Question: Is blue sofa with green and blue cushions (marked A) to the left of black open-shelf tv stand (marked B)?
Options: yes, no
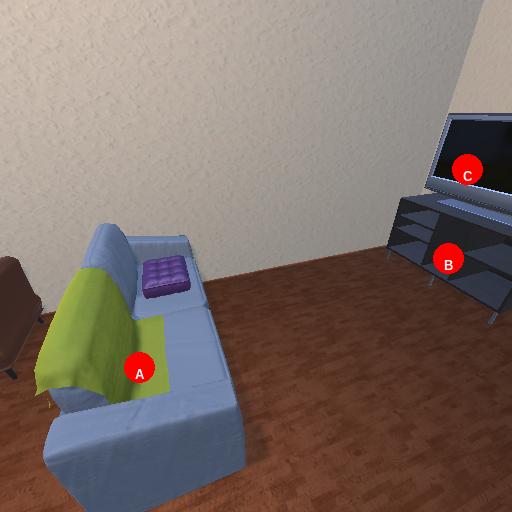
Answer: yes